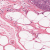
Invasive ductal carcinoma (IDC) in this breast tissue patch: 0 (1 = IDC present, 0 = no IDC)